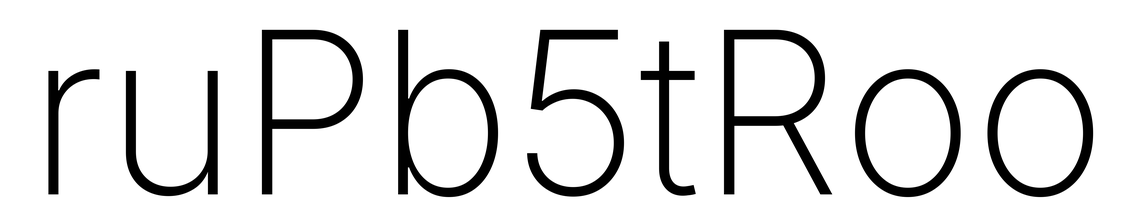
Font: Inter_ExtraLight